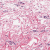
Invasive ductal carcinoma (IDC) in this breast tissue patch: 0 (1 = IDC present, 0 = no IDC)